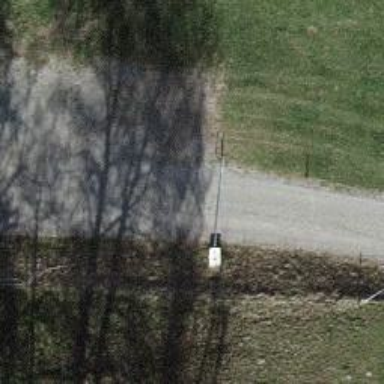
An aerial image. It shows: Lift gate barrier.